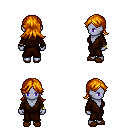
a pixel art fantasy rpg character, female body template, dark elf, purple skin, brown robe, magenta pants, dark blonde loose hair, bracelets, brown slippers, four views (front, back, left, right), 2x2 character sprite sheet, small pixel art, hard edges, no anti-aliasing